Question: I'm using the following function to plot a graph showing 2 months figures per year for 6 years
'''
def plot_report(property_type, first_period, year_periods, month_periods):
reporting_periods = get_reporting_periods(first_period, year_periods, month_periods)
data = get_rows(df, property_type, reporting_periods)
suburbs = data.groupby(['state', 'suburb'])
fig, ax = plt.subplots()
for i, suburb in suburbs:
suburb.plot(x='yrend', y='median_price', ax=ax, linewidth=2)
ax.xaxis.set_ticks(reporting_periods)
ax.xaxis.set_major_formatter(DateFormatter("%b %y"))
ax.yaxis.set_major_formatter(formatter)
ax.grid(False)
ax.legend().set_visible(False)
fig.autofmt_xdate()
locs, labels = plt.xticks()
plt.setp(labels, rotation=90)
return plt.show()
'''
Whereas might return
'''
[datetime.datetime(2004, 12, 1, 0, 0), datetime.datetime(2005, 1, 1, 0, 0), datetime.datetime(2003, 12, 1, 0, 0), datetime.datetime(2004, 1, 1, 0, 0), datetime.datetime(2002, 12, 1, 0, 0), datetime.datetime(2003, 1, 1, 0, 0), datetime.datetime(2001, 12, 1, 0, 0), datetime.datetime(2002, 1, 1, 0, 0), datetime.datetime(2000, 12, 1, 0, 0), datetime.datetime(2001, 1, 1, 0, 0), datetime.datetime(1999, 12, 1, 0, 0), datetime.datetime(2000, 1, 1, 0, 0)]
'''
This is the resulting graph:

How do I distribute dates on the x-axis evenly - with the same interval?
Some sample data:
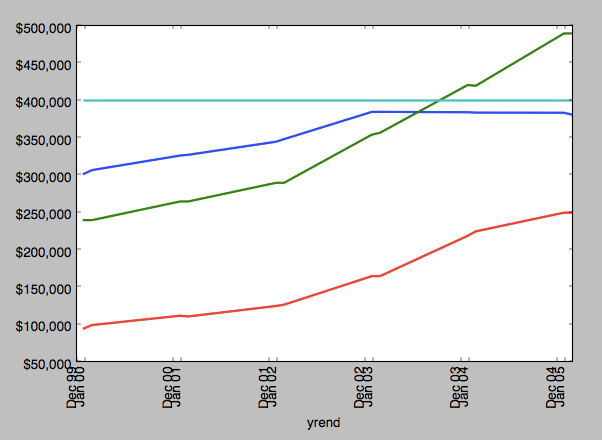
Answer: '''
import pandas as pd
from StringIO import StringIO
table = """suburb state house yrend median_price
CHARNWOOD ACT H 31/01/91 0:00 91000
CHARNWOOD ACT H 28/02/91 0:00 90000
...
BRUCE ACT H 30/11/96 0:00 312000
"""
table = table.replace("0:00", "")
sio = StringIO(table)
df = pd.read_table(sio, sep=r"\s+", parse_dates=['yrend'])
df = df.pivot(index="yrend", columns="suburb", values="median_price")
df.plot()
'''

what you really need here reshaping with pivot <URL>.
to tune the formatter, might not exactly what you need, but you got the idea. to such fine grind customization, you have to resort to matplotlib ...
'''
import numpy as np
import pandas as pd
import matplotlib.pyplot as plt
import matplotlib.dates as dates
from matplotlib.ticker import FuncFormatter, NullFormatter
import pylab
from StringIO import StringIO
table = table.replace("0:00", "")
sio = StringIO(table)
df = pd.read_table(sio, sep=r"\s+", parse_dates=['yrend'])
df = df.pivot_table(index=["yrend"], columns=["state","suburb"], values=["median_price"])
fig, ax = plt.subplots()
# plot the lines
for col in df.columns:
ax.plot(df.index, df[col])
# tune the tickers
locator = dates.MonthLocator(range(1, 13), bymonthday=1, interval=6)
ax.xaxis.set_minor_locator(locator)
def _monthFmt(x, pos):
dt = pylab.num2date(x)
return dt.strftime('%Y') if dt.month == 2 else dt.strftime("%b")
formatter = FuncFormatter(_monthFmt)
ax.xaxis.set_minor_formatter(formatter)
# quiet major formatter - default the years
ax.xaxis.set_major_formatter(NullFormatter())
ax.xaxis.grid(True, which="minor")
ax.yaxis.grid()
plt.show()
'''